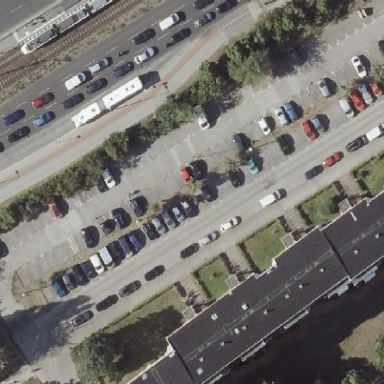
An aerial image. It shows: Street-side parking area.